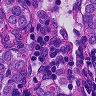
Metastatic tissue present: yes